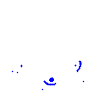
Particle: electron